Question: I am starting to optimize a website that I have been working on for speed, using minified JS, CSS without comments, etc.
I was using chromes developer tools - network tab - to get an estimate of load times and to spot any errors. Here, I noticed two 404 not found errors for two image files: ajax-loader.gif and black.png.
After a quick google search I found an "ajax-loader.gif" generator with different versions of your standard pinwheel loader. I've generated one and included it in my files and it loads just fine now. But what initializes this gif? None of my jquery loads so slow as to require it. So how does this image actually get loaded, or rather when does it appear? Does jquery initiate it itself?
Further more I have black.png. I can't find any related material about this file, and it is quite clear that jaquery.min.js is initiating it. I am using google's api link to jquery library. What does black.png do?
Here is a screenshot...

You can see ajaxloader.gif there also, now working after I generated and uploaded one. Before I did so, it 404's like black.png obviously because it didn't exist, and took a similar 220ish ms latency, which is now less since it can find the file.
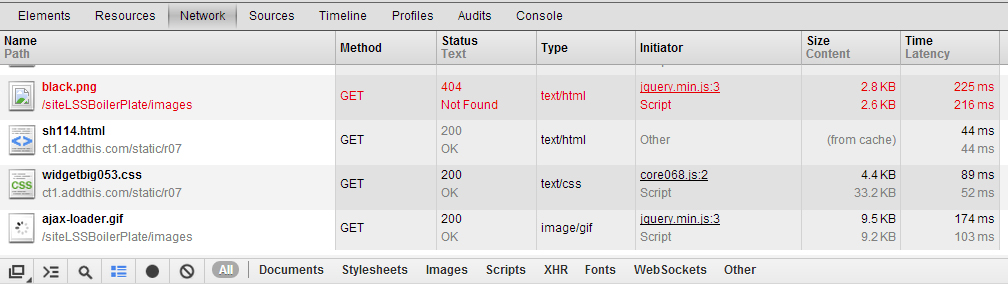
Answer: The images appear to be getting loaded from gallery.js on line 69
'''
$items.add('<img src="images/ajax-loader.gif"/><img src="images/black.png"/>')
'''
<URL>